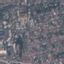
Land use / land cover class: Residential